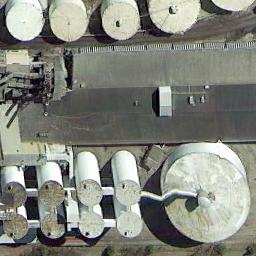
Label: storage tanks